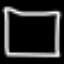
Label: square